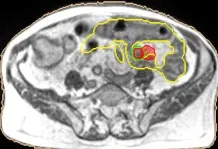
Target lesion is not visible and dose distribution is inconsistent (right, 95% isodose level in red colorwash).
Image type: radiology (mri)